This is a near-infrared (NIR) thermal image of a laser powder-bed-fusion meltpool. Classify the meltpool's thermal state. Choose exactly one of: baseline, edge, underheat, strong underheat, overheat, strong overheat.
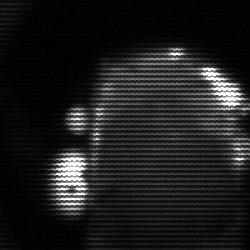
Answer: baseline